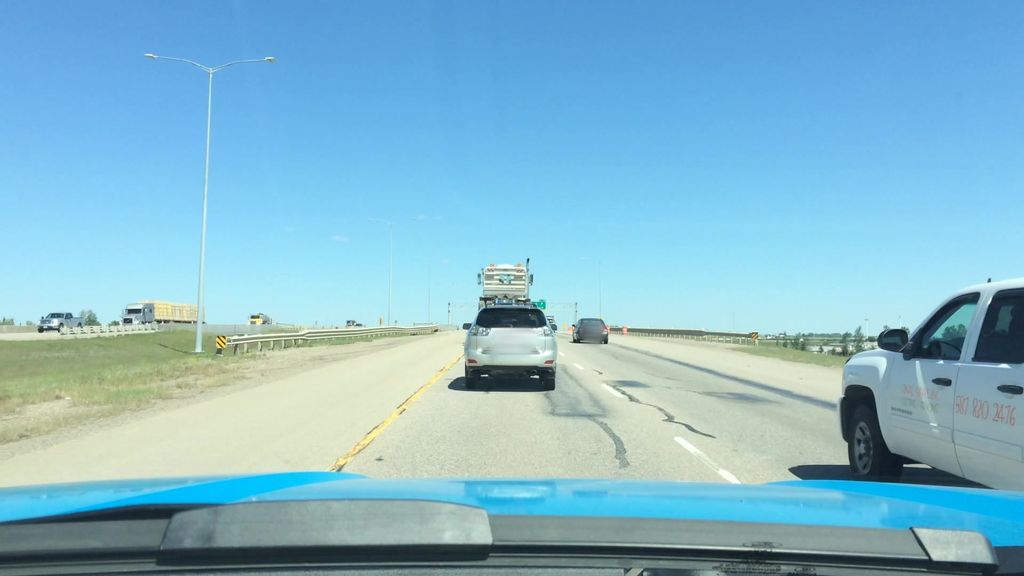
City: calgary